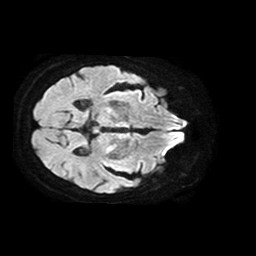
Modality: TRACE
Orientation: axial
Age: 73
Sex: female
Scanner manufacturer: philips
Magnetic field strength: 1.5 T
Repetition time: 3.869 s
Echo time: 0.1015 s